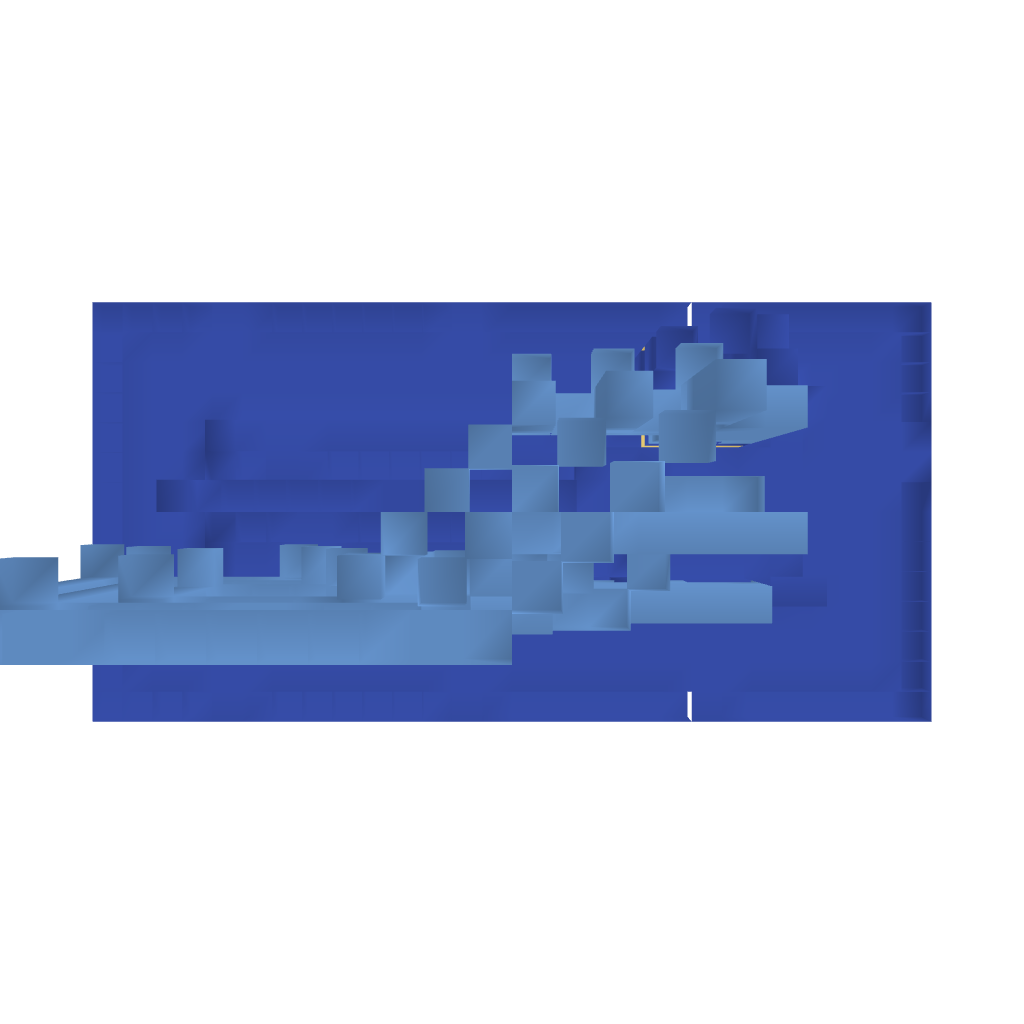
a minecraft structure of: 9-buttons with light bad low quality